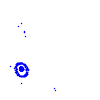
Particle: electron